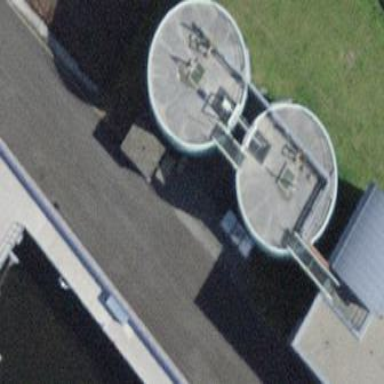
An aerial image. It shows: Building that serves as silo.